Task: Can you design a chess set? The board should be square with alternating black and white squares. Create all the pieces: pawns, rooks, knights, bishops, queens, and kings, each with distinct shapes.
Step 3776:
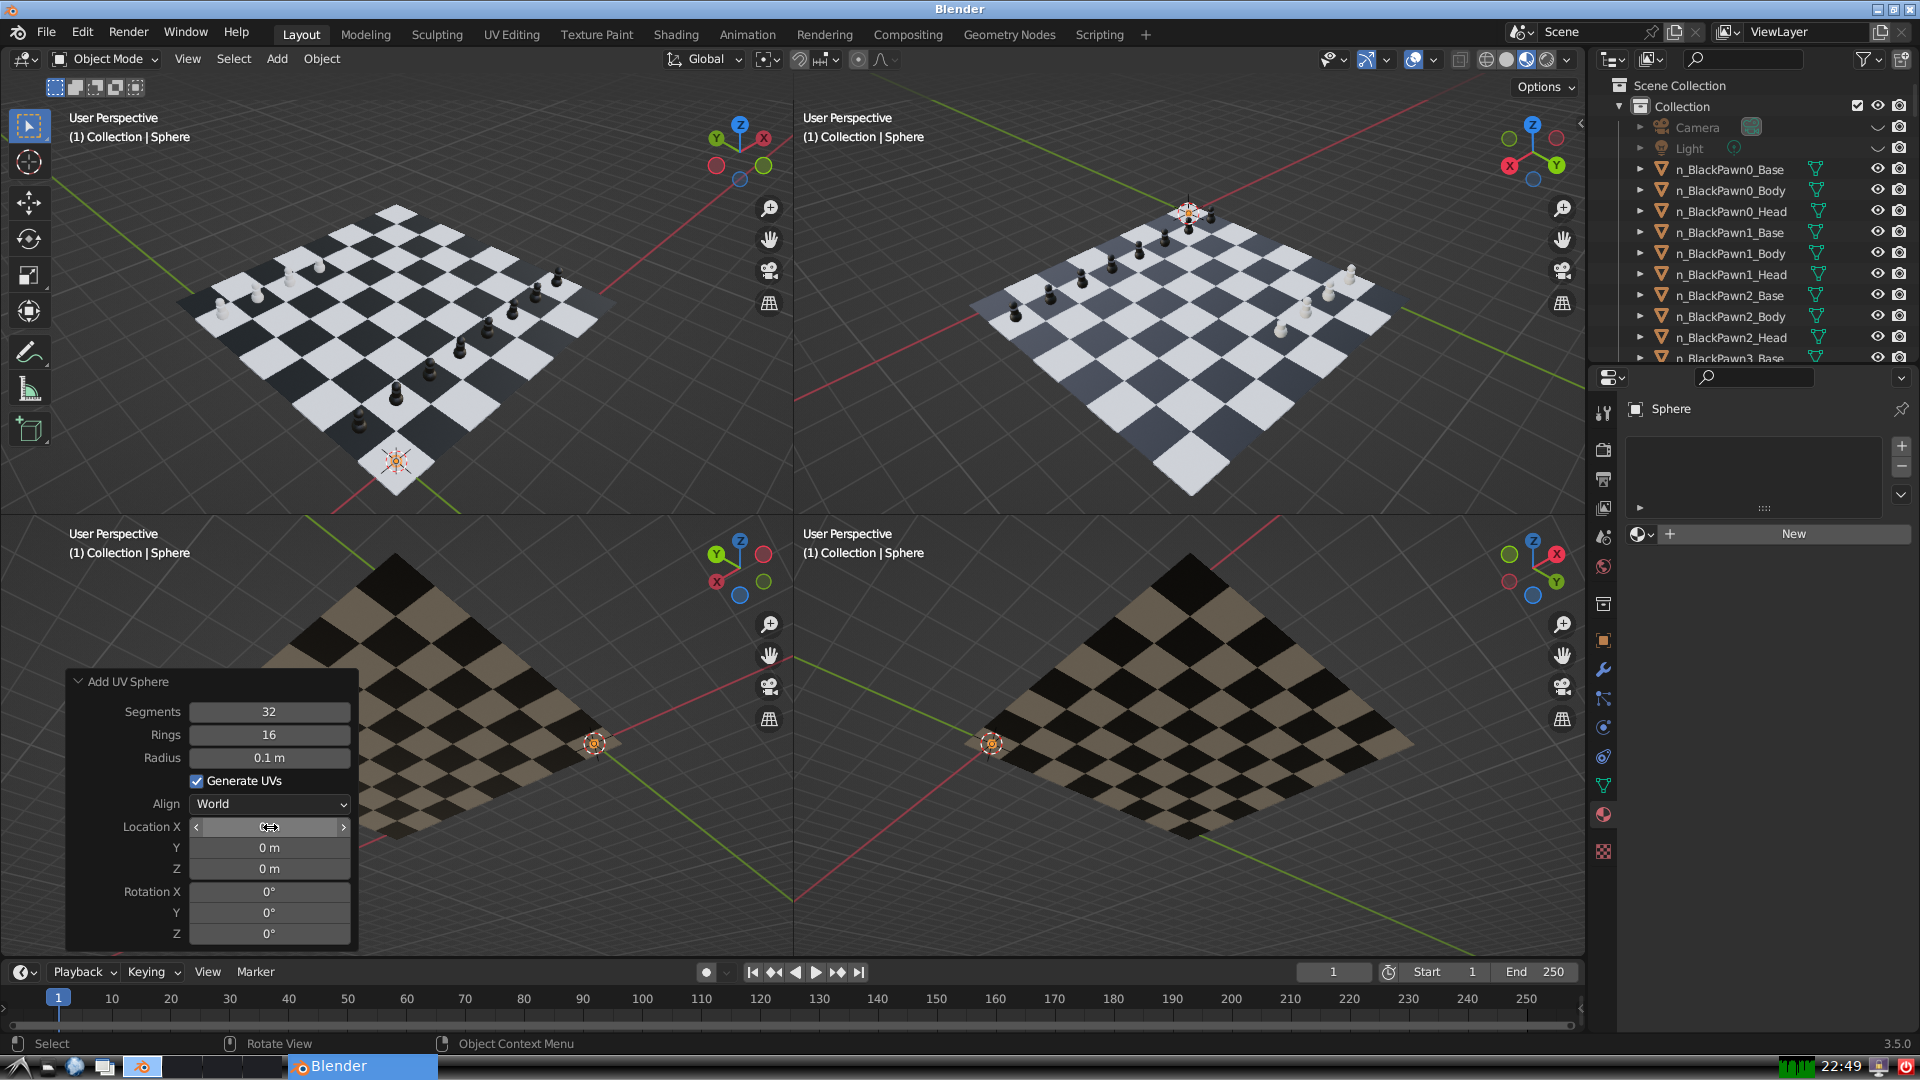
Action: click: no